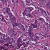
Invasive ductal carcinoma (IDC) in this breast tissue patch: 1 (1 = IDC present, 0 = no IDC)